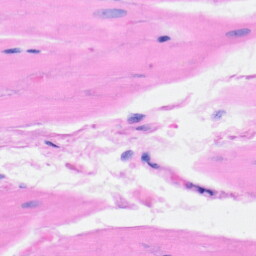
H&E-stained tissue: Heart